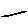
Label: line